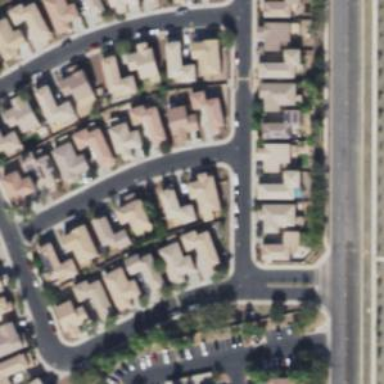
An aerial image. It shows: Residential road with asphalt surface.